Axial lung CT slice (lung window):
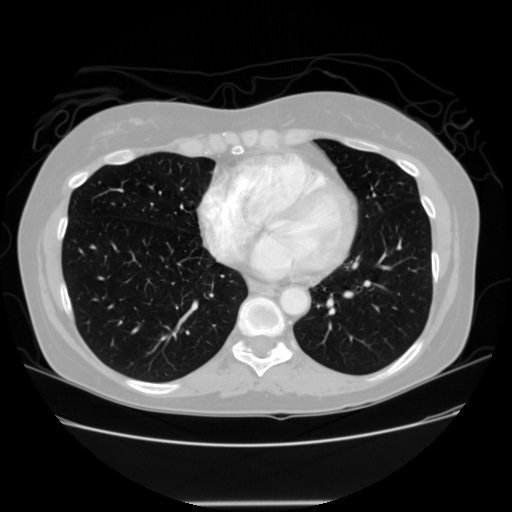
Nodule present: no